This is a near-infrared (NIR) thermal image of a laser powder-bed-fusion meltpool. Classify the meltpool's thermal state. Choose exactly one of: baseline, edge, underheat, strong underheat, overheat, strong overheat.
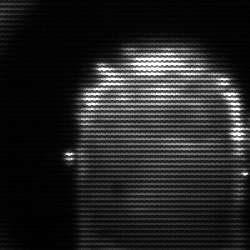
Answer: baseline